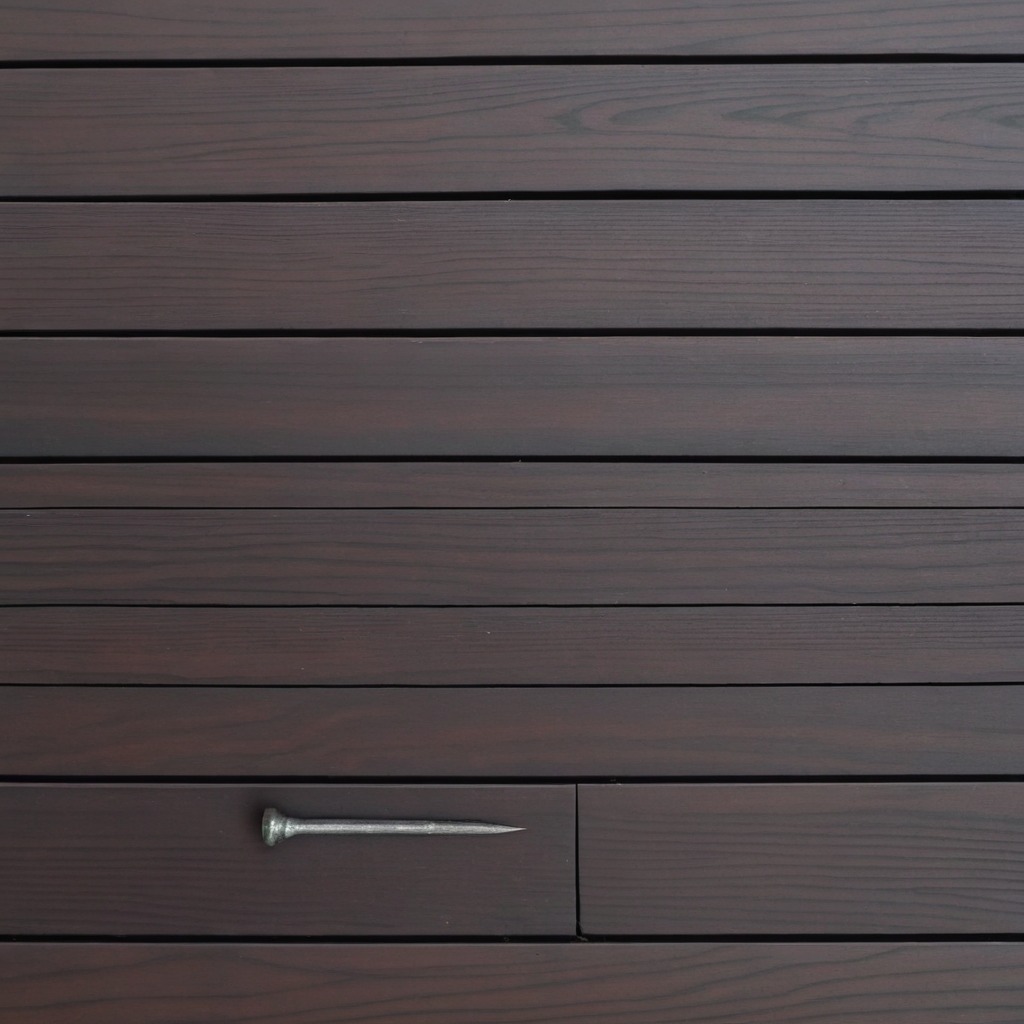
A iron nail is lying on the wooden table.